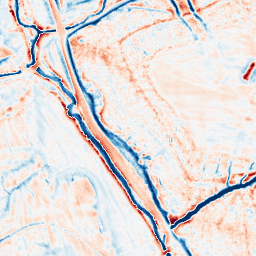
Category: edge_preserving
Decomposition family: guided
Decomposition parameters: radius: 4
eps: 0.001
Upsampling method: edge_directed
Upsampling parameters: scale: 2
Upsampling scale: 2